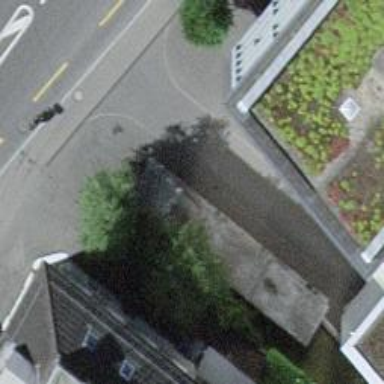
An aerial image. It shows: Bicycle parking shed.